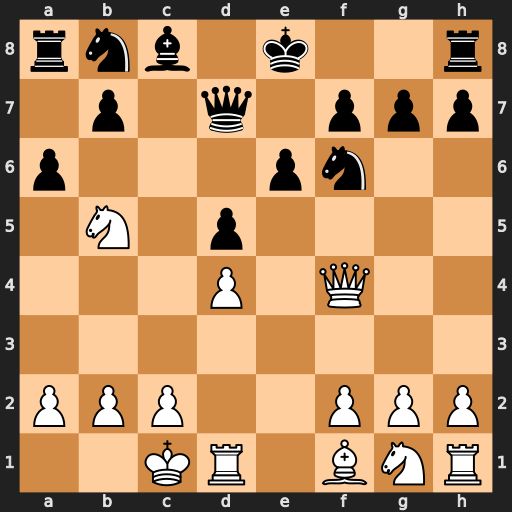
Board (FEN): rnb1k2r/1p1q1ppp/p3pn2/1N1p4/3P1Q2/8/PPP2PPP/2KR1BNR
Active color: w
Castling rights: kq
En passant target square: -
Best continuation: Nc7+ Kd8 Nxa8